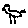
Label: bird